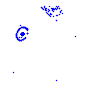
Particle: kaon